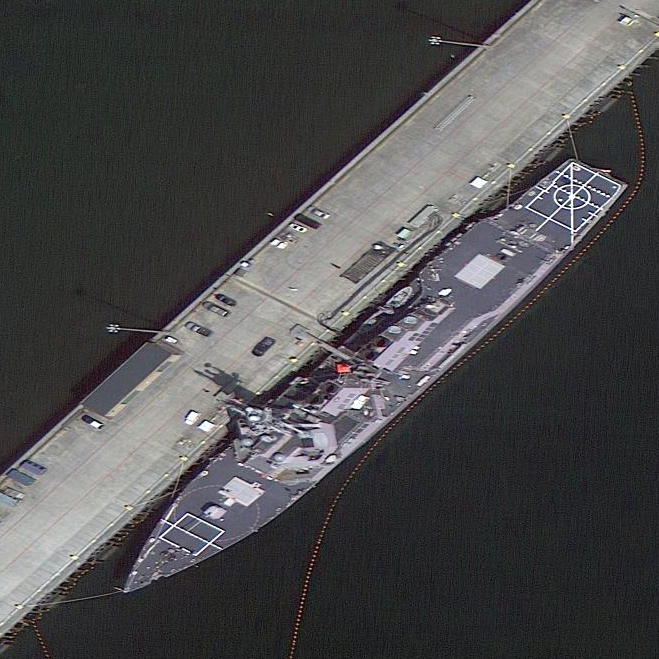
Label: Arleigh_Burke-class_destroyer